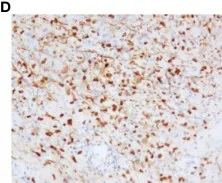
Histopathological staining of the puncture biopsy specimen from the upper lobe of the right lung showed the following results: PCK(-), EMA(focal+), Vim(+), Ki67(+, 60%), S-100(-), CD35(-), CD21(-), CD23(-), CD(scattered+), CD20(-), CK5/6(-), P63(-), CD56(scattered+), Syn(-), P40(-), CK7(-), Napsin A(-), TTF-1(-), ALK(-), AR(focal +), CD30(-), CK8/18(-), Mum-1(-), MyoD1(-), SATB2(+), PD-L1(+, TPS = 80%), CD8(+), CD4(+), CD25(+), Foxp3(-). (D) SATB2.
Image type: pathology (immunostaining)